Platform: macOS
Application: Arc Browser
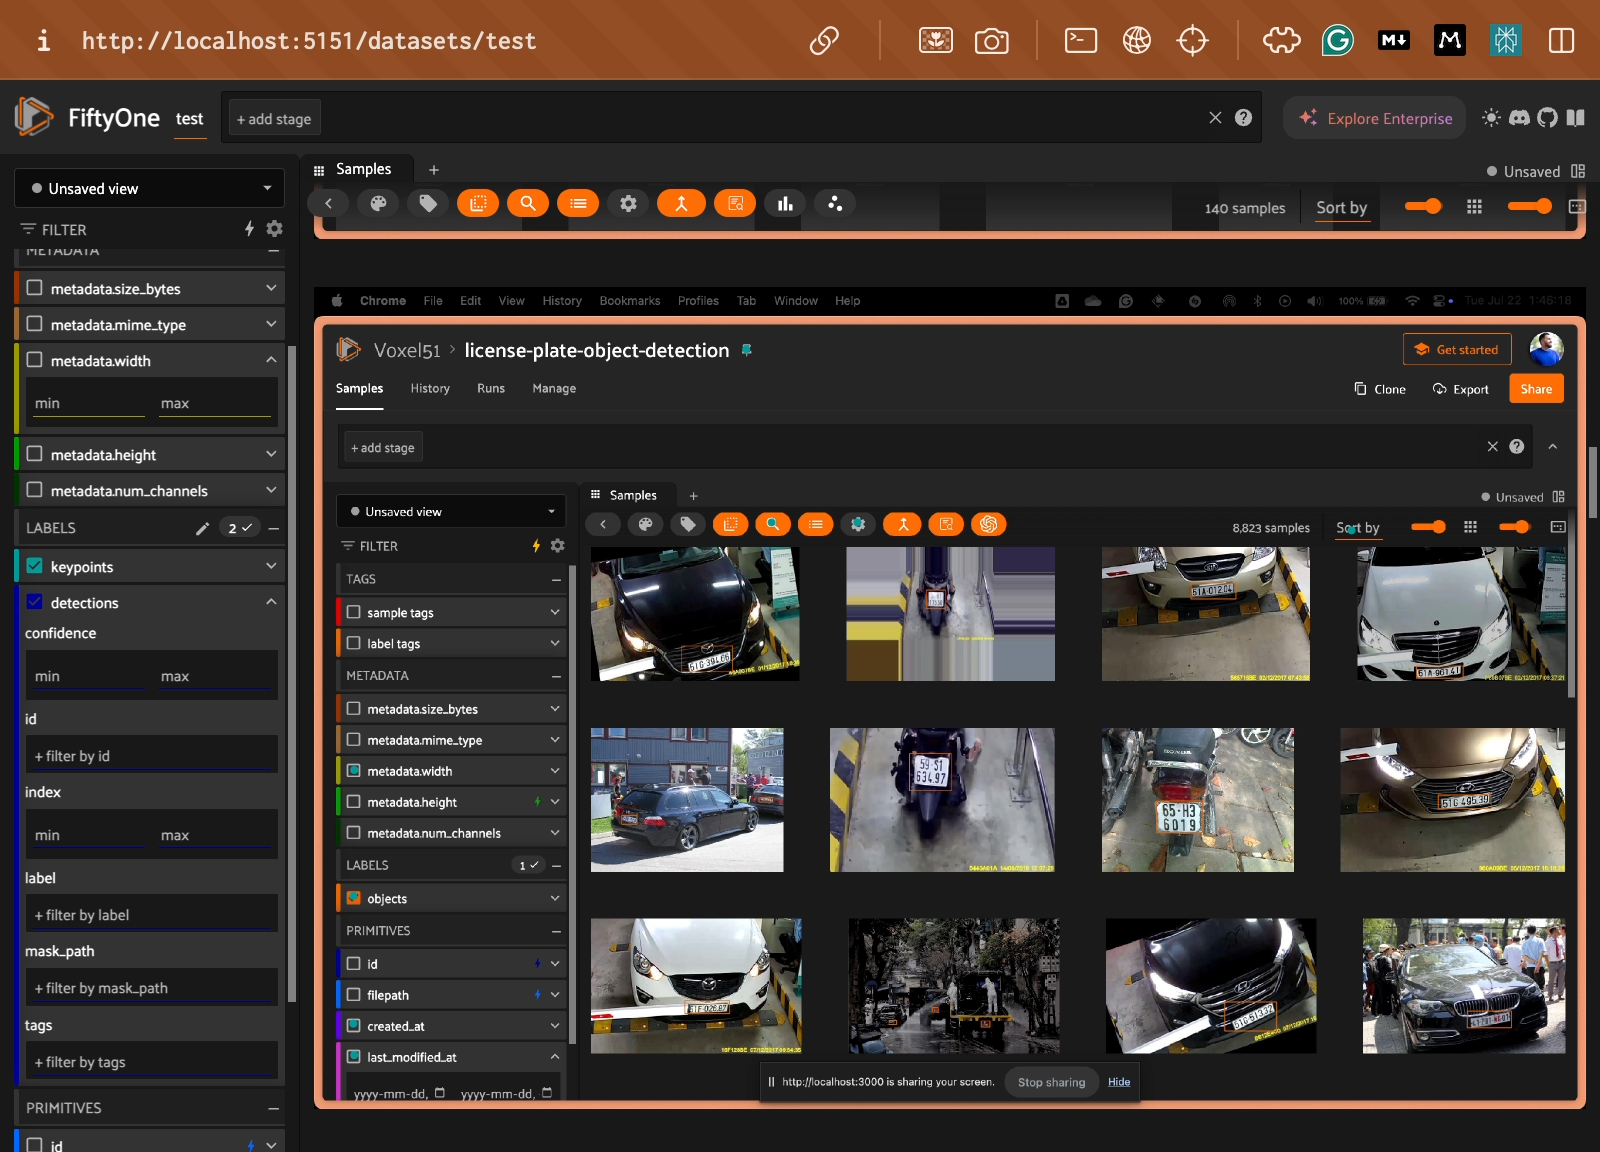
task_description: Display metadata.width on the samples in the samples panel
action_type: click
element_info: Checkbox
steps_since_start: 1